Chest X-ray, PA view. Patient: 56 years old, sex M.
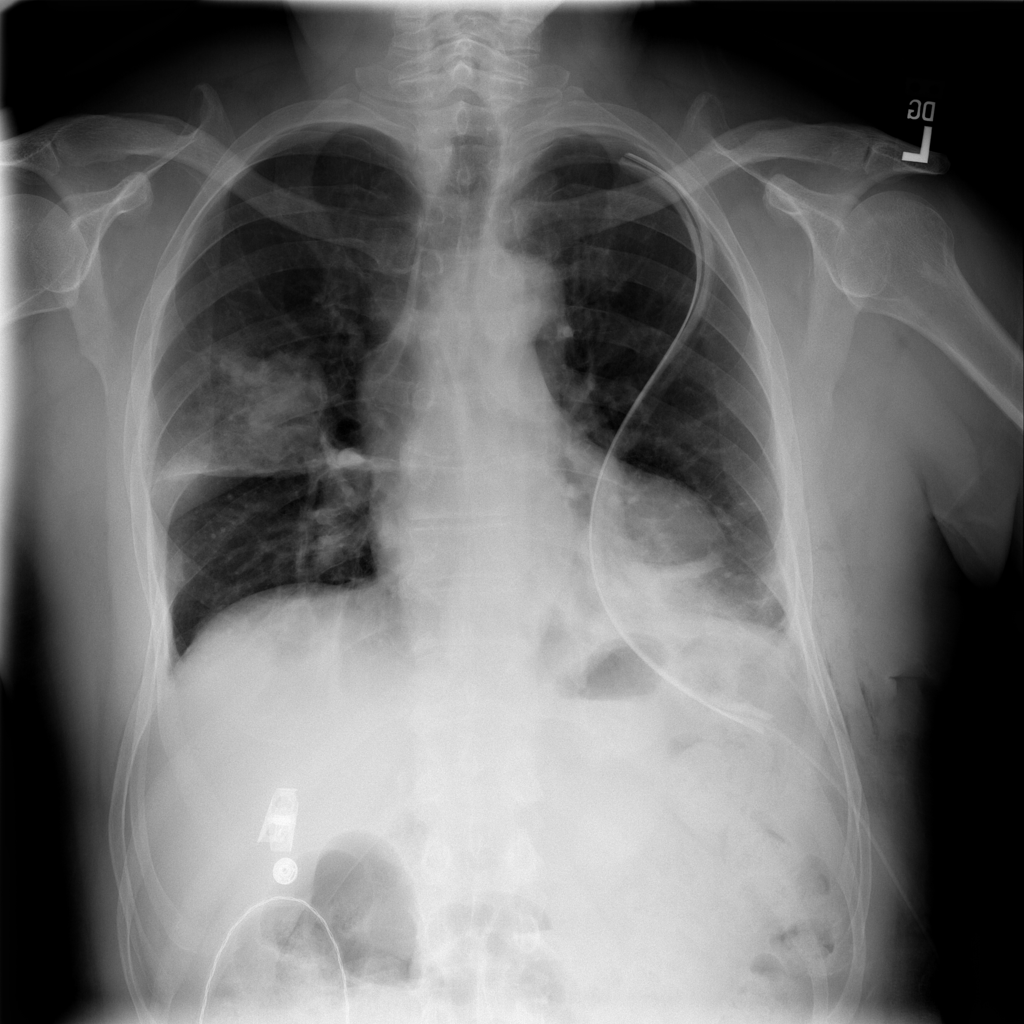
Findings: Effusion, Emphysema, Mass